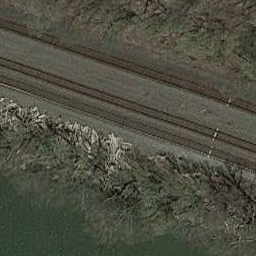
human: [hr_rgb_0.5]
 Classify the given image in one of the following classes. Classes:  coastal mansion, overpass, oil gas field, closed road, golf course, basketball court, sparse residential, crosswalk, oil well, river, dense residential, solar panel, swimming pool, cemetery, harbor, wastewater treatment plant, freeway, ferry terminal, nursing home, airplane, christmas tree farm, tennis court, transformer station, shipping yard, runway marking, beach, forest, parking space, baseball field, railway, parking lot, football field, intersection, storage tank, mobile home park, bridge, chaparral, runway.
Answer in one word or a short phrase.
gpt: railway